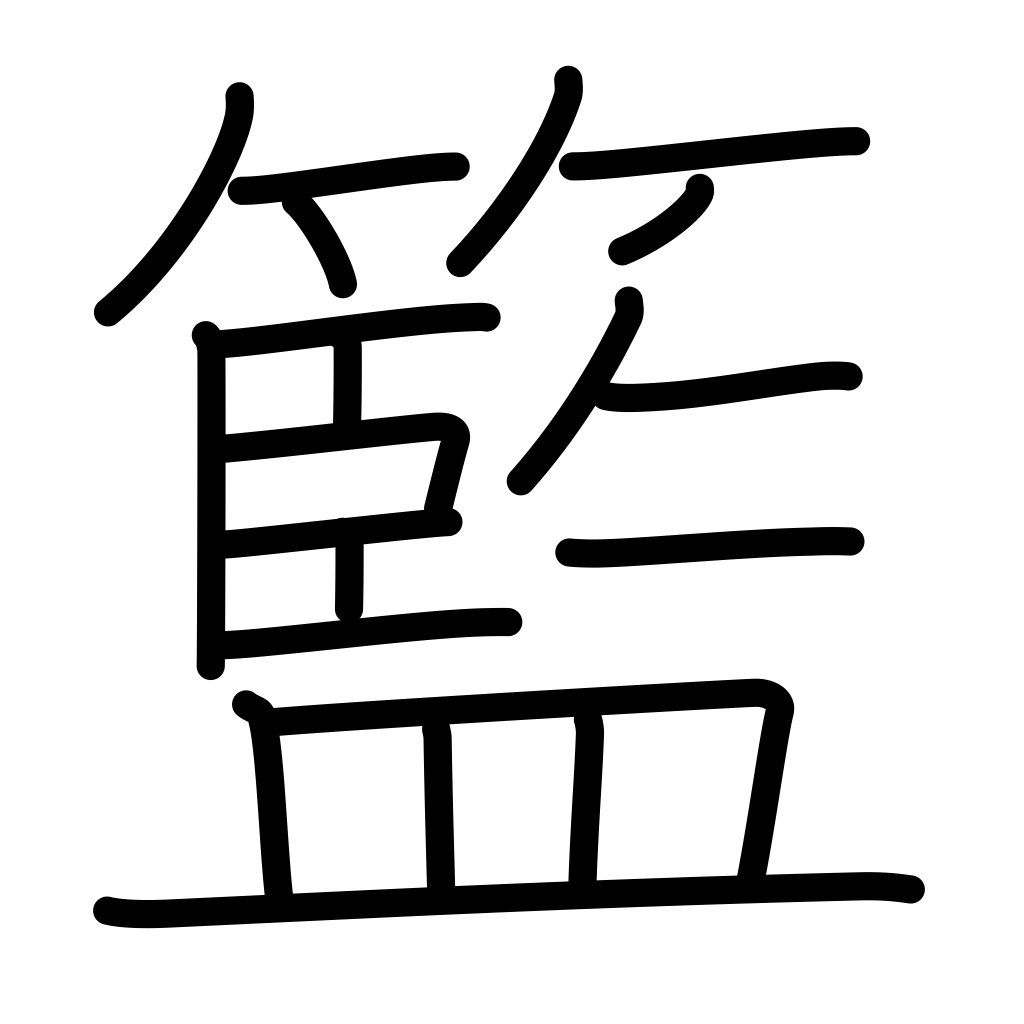
Meaning: basket